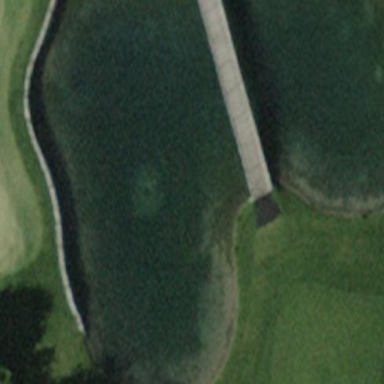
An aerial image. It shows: Scenic view of water hazard on golf course. The natural water feature adds beauty to the landscape.